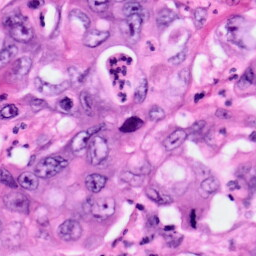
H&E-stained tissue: Pancreatic